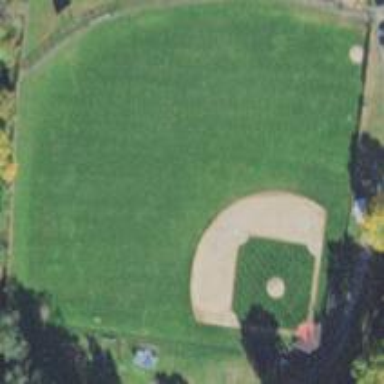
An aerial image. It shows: Baseball pitch for leisure and sports activities.